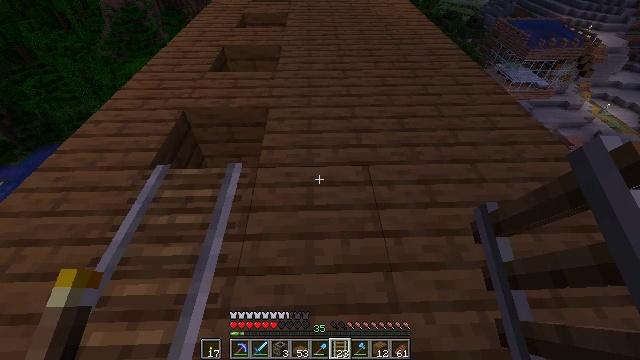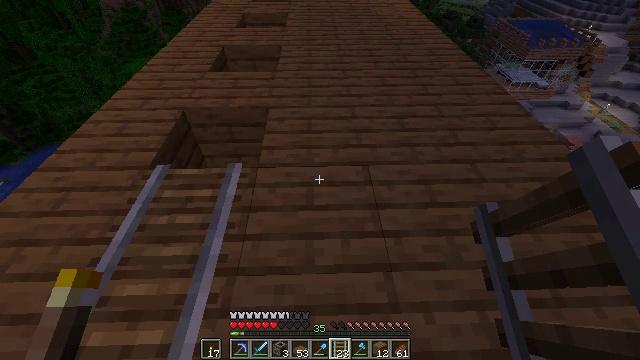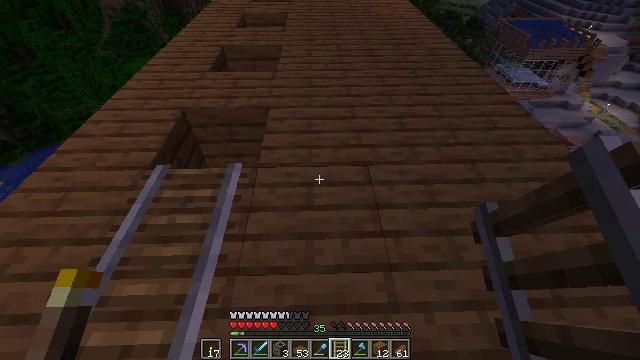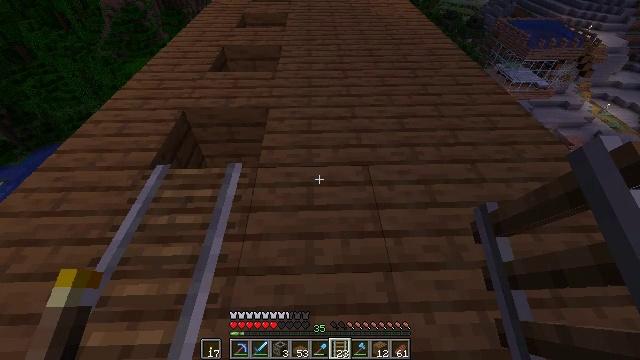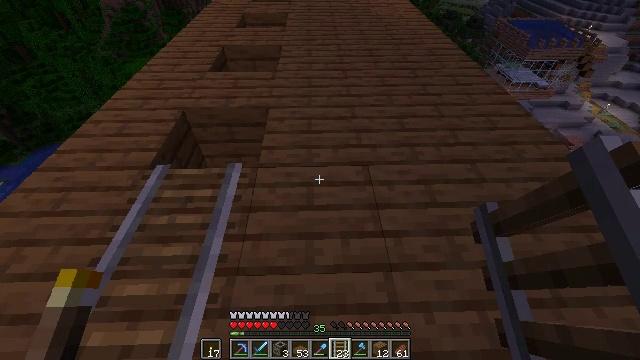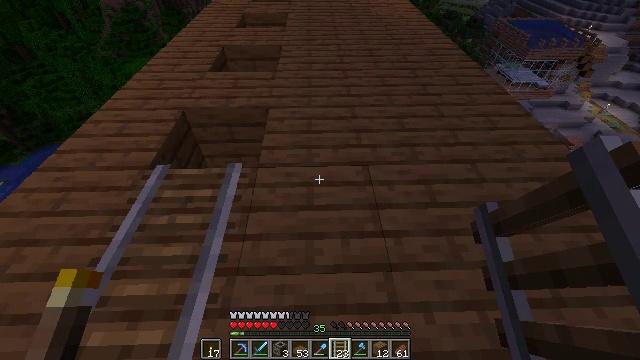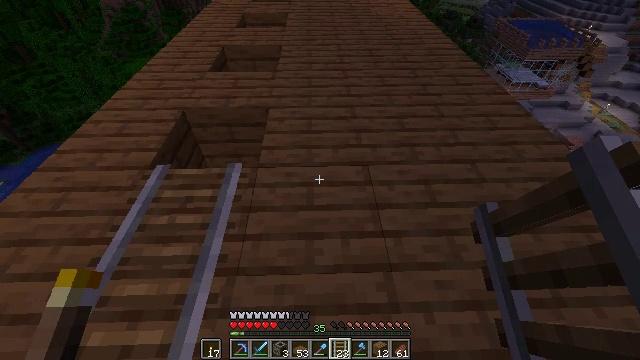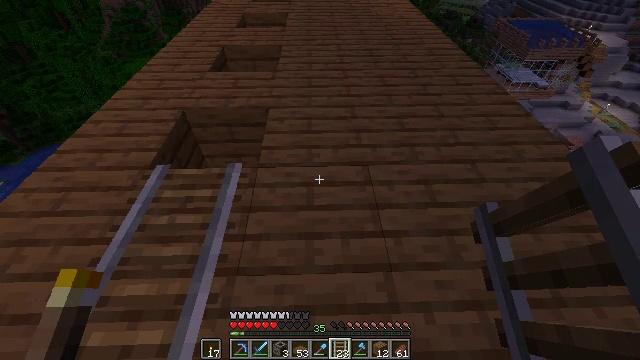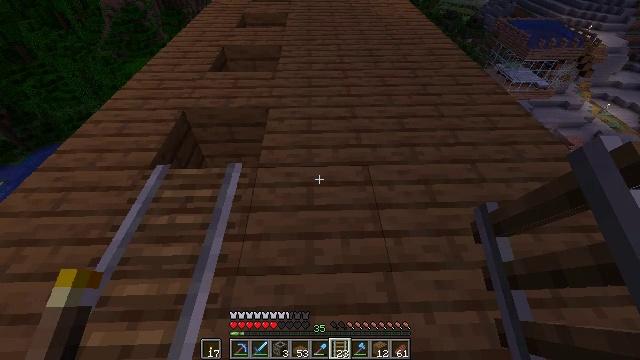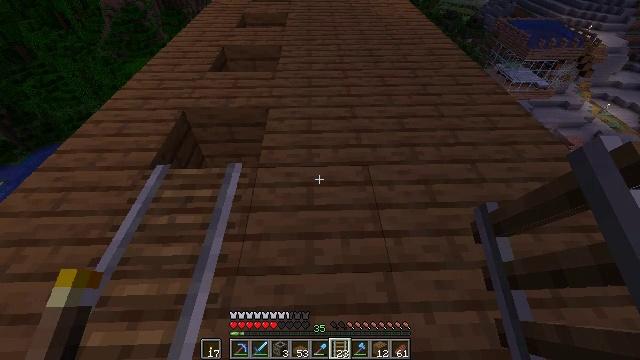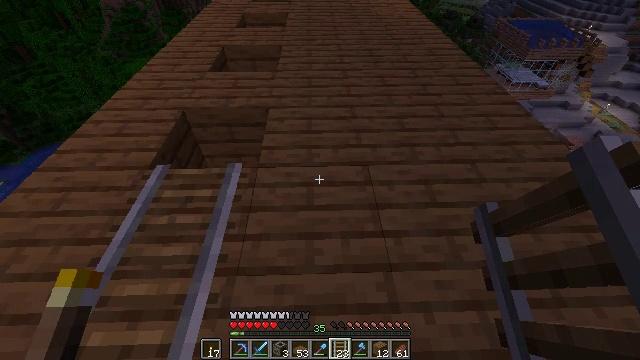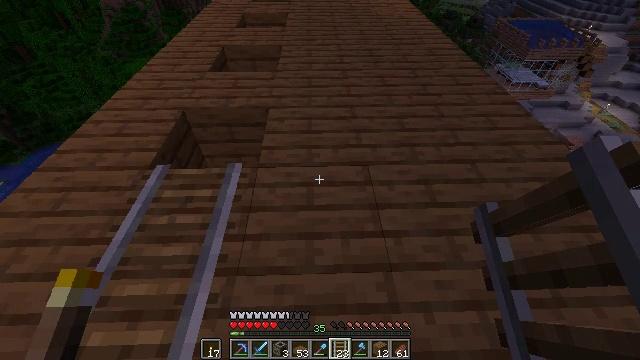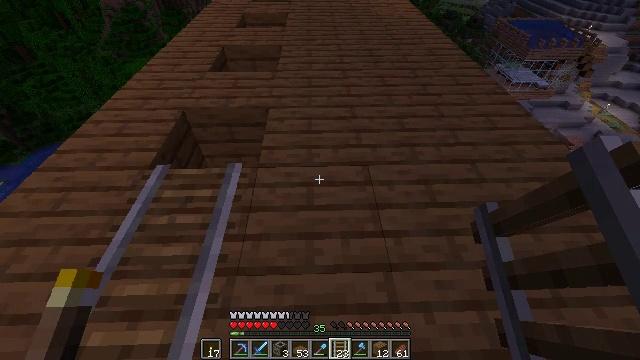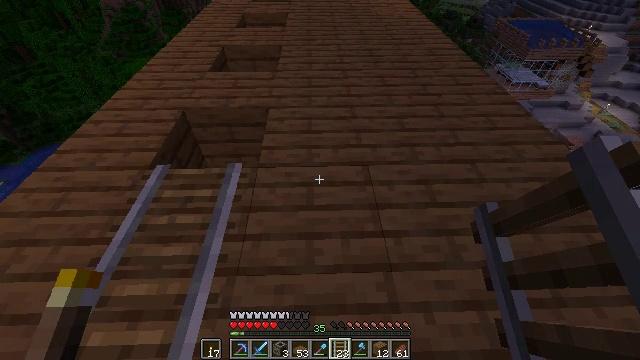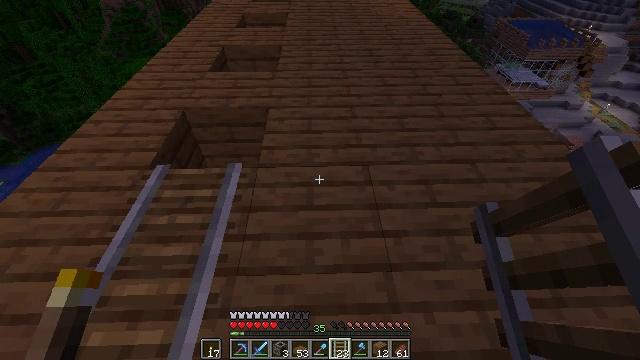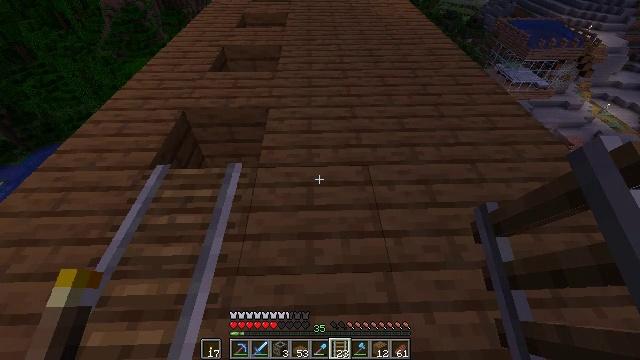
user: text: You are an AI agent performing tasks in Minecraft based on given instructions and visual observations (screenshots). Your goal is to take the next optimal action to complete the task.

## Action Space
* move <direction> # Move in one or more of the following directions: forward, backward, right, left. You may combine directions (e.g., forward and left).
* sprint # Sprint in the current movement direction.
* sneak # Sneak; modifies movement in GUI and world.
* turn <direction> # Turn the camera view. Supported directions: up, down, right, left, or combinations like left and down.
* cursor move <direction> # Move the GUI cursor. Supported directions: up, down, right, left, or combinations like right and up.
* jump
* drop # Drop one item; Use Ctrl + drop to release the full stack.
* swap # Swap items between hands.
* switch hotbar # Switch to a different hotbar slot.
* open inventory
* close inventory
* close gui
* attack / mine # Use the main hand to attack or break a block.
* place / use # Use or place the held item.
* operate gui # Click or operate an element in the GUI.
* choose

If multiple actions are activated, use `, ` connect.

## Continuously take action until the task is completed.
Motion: motion action
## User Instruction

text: Make some delicious rabbit stew.
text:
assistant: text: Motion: no_op
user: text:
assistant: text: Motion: no_op
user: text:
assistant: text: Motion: no_op
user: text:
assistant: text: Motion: no_op
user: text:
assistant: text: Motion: no_op
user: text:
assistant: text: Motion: no_op
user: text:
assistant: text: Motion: no_op
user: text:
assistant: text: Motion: no_op
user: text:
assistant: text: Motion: no_op
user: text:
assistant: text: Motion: no_op
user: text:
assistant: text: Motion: no_op
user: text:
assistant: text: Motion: no_op
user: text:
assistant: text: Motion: no_op
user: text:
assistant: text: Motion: no_op
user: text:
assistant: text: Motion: no_op
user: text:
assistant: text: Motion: no_op
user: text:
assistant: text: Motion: no_op
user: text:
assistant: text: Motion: no_op
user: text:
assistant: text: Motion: no_op
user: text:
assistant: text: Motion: no_op
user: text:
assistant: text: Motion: no_op
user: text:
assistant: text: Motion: no_op
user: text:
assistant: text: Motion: no_op
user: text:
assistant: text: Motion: no_op
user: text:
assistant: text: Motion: no_op
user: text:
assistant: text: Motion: no_op
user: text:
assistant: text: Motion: no_op
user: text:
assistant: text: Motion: no_op
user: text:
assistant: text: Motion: no_op
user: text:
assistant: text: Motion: no_op